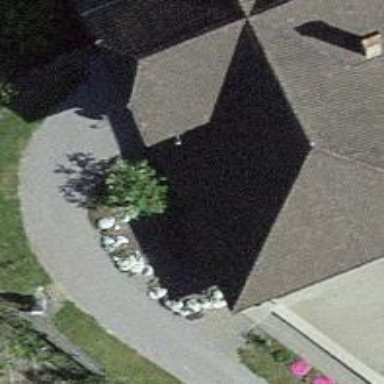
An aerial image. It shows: Garden center shop.